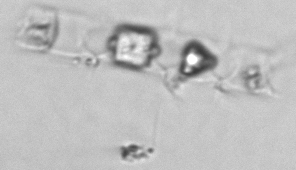
Label: Chaetoceros_didymus